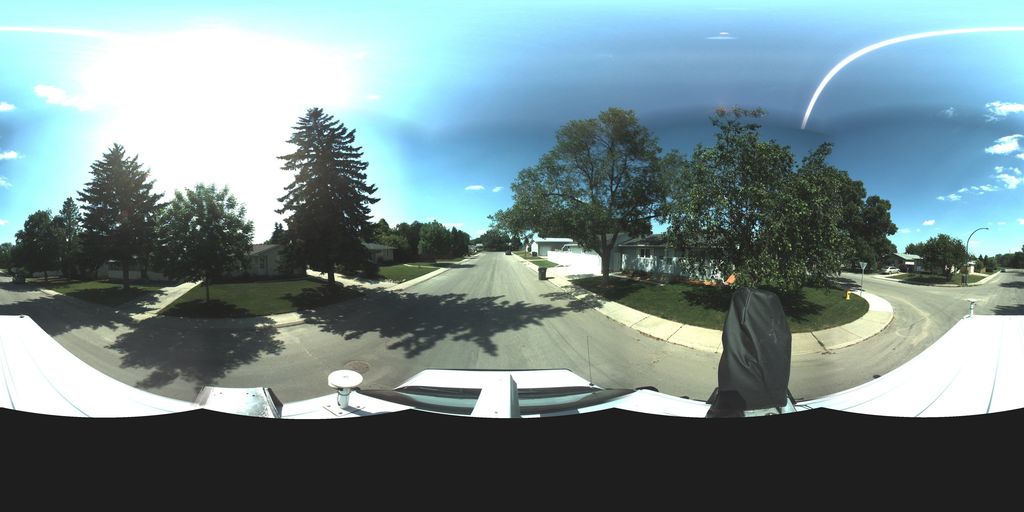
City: saskatoon